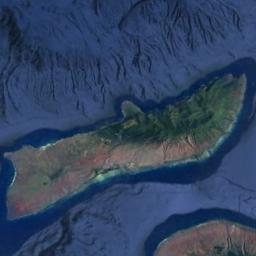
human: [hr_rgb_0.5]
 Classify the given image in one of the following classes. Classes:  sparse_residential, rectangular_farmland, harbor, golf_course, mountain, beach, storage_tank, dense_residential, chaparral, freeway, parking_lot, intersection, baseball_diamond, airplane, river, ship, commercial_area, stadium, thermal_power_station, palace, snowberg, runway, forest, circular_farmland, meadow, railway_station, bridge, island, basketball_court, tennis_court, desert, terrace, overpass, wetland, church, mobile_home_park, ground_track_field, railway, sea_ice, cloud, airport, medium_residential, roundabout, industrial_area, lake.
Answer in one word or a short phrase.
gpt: island